Question: I just wonder why the element inside the didn't show up if a value is selected in drop drown box?But it is work fine in JSFiddle :<URL>
Below show how my HTML code and Jquery script work in my own system:
'''
<tr>
<th class="title">Registration</th>
<td> : </td>
<th><select name="reg" id="registration">
<option value="No">No</option>
<option value="Yes">Yes</option>
</select>
</th>
</tr>
<div id="opt" style="display:none;">
<tr>
<th class="title">Participant</th>
<td> : </td>
<th><input type="text" name="participant"></th>
</tr>
<tr>
<th class="title">Payment Amount</th>
<td> : </td>
<td><input type="text" name="amount"></td>
</tr>
<tr>
<th class="title">Payment Method</th>
<td> : </td>
<td><input type="radio" name="pay_method" value="CC">Credit Card
<input type="radio" name="pay_method" value="Counter">Counter
</td>
</tr>
</div><!--end of the opt-->
'''
Jquery script:
'''
<script type="text/javascript">
$(document).ready(function(){
$("#registration").change(function(){
if($(this).val()=="Yes"){
$("#opt").show();
}else {
$("#opt").hide();
}
});
});
</script>
'''
The sample output as below:

Supposed when the value No is selected,it will not showing anything,
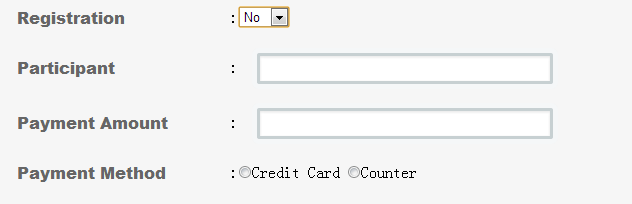
Answer: If that is the completed markup for your table, you could remove the '#opt' element entirely and do something like:
'''
<script type="text/javascript">
$(document).ready(function(){
$("#registration").change(function(){
if($(this).val()=="Yes"){
$("tr + tr").show();
}else {
$("tr + tr").hide();
}
});
});
</script>
'''
Otherwise, the suggestion of leveraging '<tbody' is a good one:
'''
<tr>
<th class="title">Registration</th>
<td> : </td>
<th><select name="reg" id="registration">
<option value="No">No</option>
<option value="Yes">Yes</option>
</select>
</th>
</tr>
<tbodyid="opt" style="display:none;">
<tr>
<th class="title">Participant</th>
<td> : </td>
<th><input type="text" name="participant"></th>
</tr>
<tr>
<th class="title">Payment Amount</th>
<td> : </td>
<td><input type="text" name="amount"></td>
</tr>
<tr>
<th class="title">Payment Method</th>
<td> : </td>
<td><input type="radio" name="pay_method" value="CC">Credit Card
<input type="radio" name="pay_method" value="Counter">Counter
</td>
</tr>
</tbody><!--end of the opt-->
<script type="text/javascript">
$(document).ready(function(){
$("#registration").change(function(){
if($(this).val()=="Yes"){
$("#opt").show();
}else {
$("#opt").hide();
}
});
});
</script>
'''